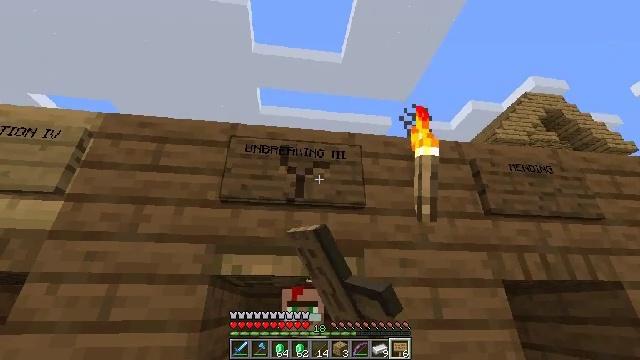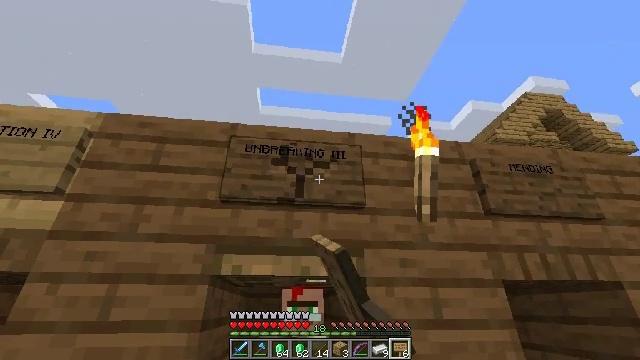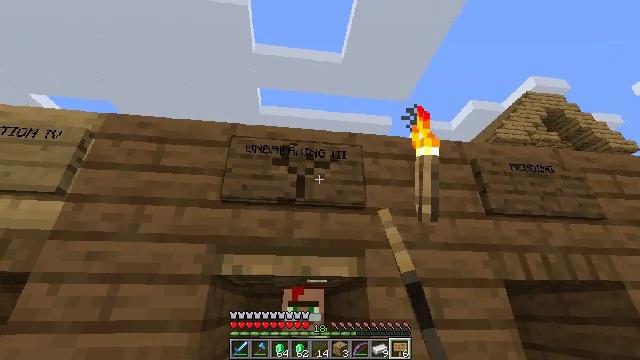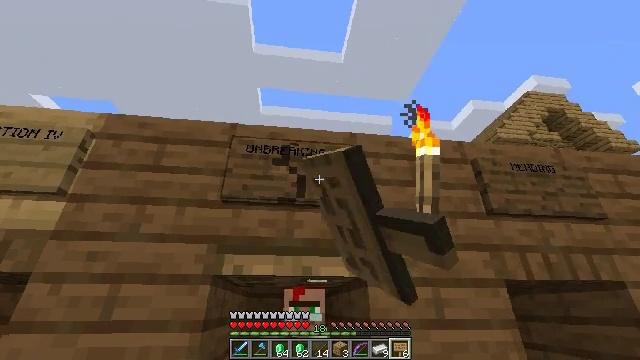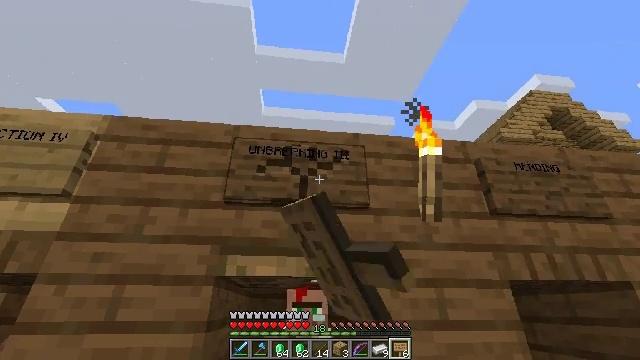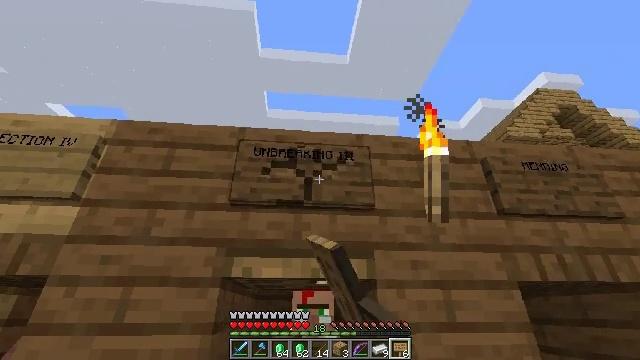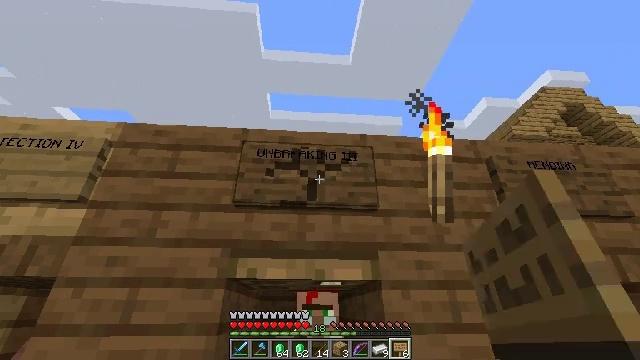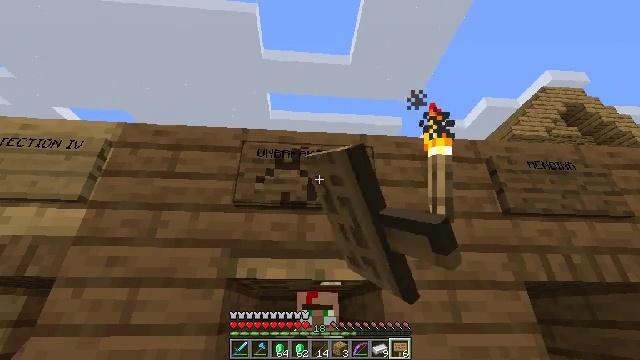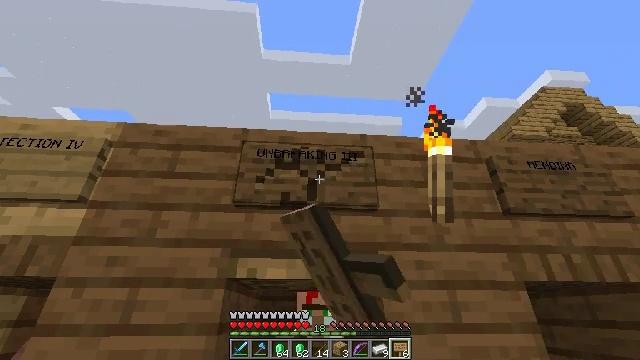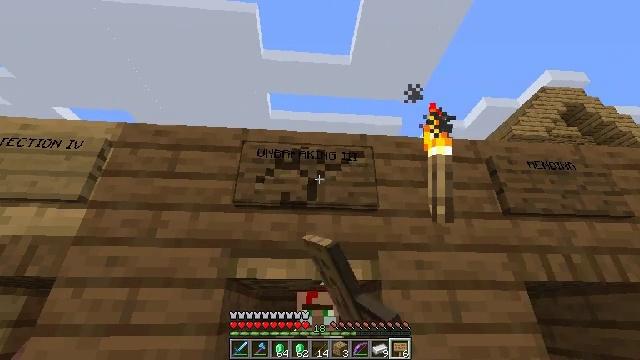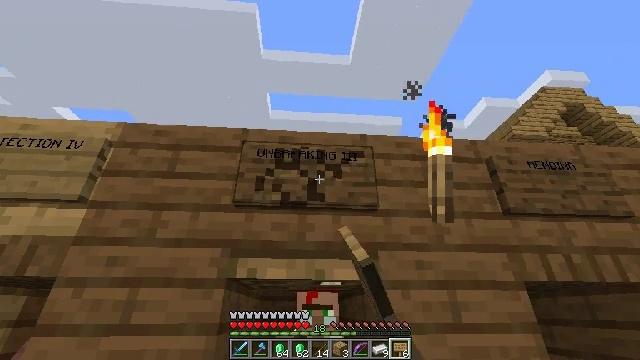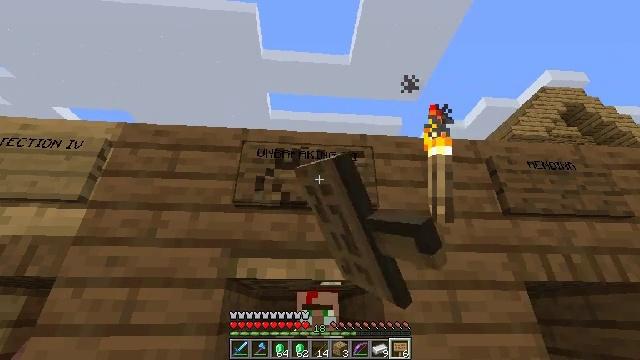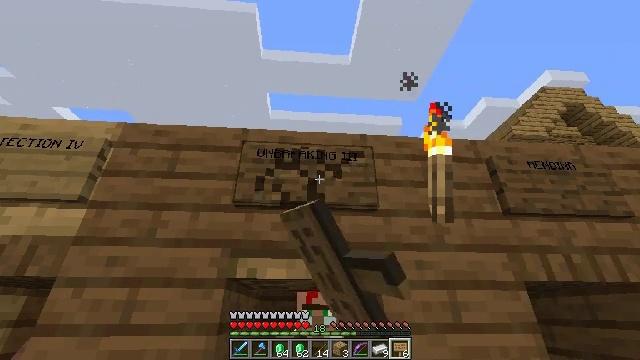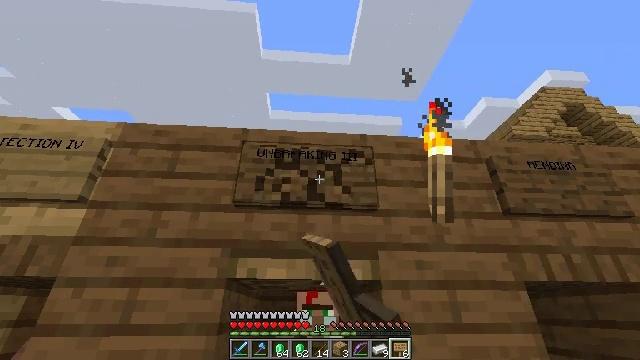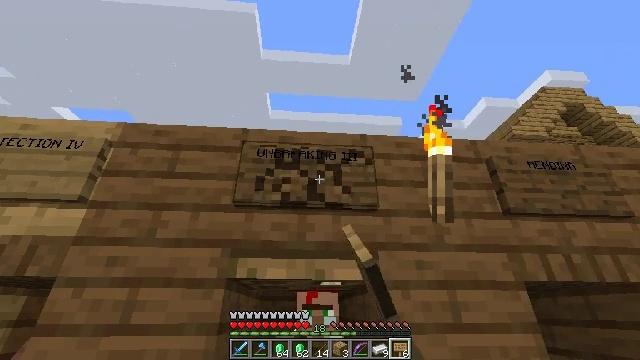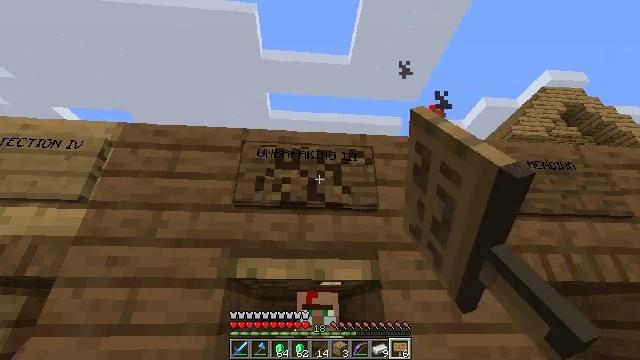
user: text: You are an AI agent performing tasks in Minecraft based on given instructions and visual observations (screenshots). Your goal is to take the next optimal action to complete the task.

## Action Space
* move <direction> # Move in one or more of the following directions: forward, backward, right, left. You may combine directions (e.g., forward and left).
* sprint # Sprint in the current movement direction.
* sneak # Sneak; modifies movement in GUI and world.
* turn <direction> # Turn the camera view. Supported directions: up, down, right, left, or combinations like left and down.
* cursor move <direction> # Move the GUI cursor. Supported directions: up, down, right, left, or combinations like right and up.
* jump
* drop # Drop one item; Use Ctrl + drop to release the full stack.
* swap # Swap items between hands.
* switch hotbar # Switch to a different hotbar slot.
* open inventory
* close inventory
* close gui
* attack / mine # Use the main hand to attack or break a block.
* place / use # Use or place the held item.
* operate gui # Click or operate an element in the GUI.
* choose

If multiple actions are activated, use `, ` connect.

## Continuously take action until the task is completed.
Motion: motion action
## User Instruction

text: Get the spruce wall sign into your inventory.
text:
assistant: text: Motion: attack / mine
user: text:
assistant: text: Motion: attack / mine
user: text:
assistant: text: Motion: attack / mine
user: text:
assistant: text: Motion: attack / mine
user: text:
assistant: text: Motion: turn left, attack / mine
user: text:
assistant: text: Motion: attack / mine
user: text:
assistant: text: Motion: attack / mine
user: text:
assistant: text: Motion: attack / mine
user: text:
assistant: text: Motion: attack / mine
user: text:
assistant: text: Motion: attack / mine
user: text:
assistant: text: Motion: attack / mine
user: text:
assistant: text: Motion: attack / mine
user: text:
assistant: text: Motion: attack / mine
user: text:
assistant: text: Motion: attack / mine
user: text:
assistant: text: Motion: attack / mine
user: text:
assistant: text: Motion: attack / mine
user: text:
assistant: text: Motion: attack / mine
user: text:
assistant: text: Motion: attack / mine
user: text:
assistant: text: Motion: no_op
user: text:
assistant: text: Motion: no_op
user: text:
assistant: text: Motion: no_op
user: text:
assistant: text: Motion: use / place
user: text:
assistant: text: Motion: use / place
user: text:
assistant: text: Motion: no_op
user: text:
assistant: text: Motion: no_op
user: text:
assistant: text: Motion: no_op
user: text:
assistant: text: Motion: no_op
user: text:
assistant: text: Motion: attack / mine
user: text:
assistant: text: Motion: attack / mine
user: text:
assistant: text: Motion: attack / mine